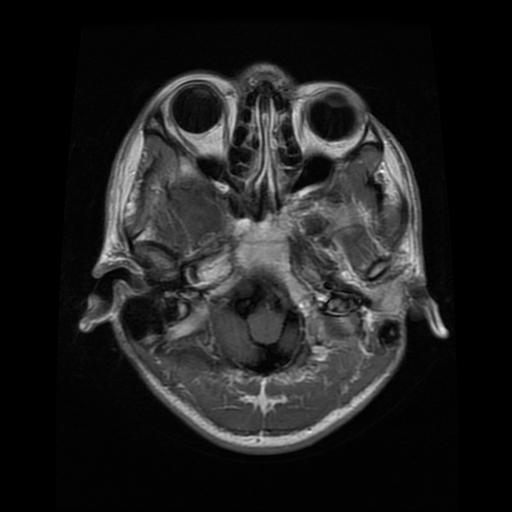
Label: glioma